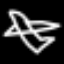
Label: airplane